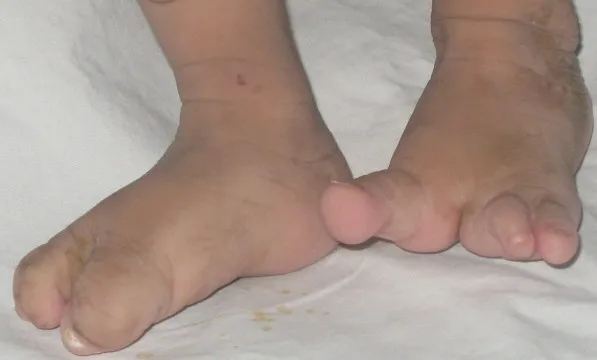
Ectrodactyly of feet.
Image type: medical_photograph (skin_photograph)